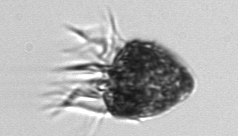
Label: Strombidium_morphotype2